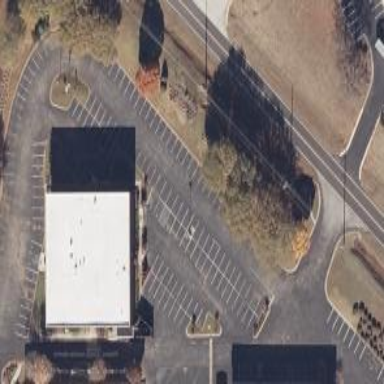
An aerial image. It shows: Parking space.